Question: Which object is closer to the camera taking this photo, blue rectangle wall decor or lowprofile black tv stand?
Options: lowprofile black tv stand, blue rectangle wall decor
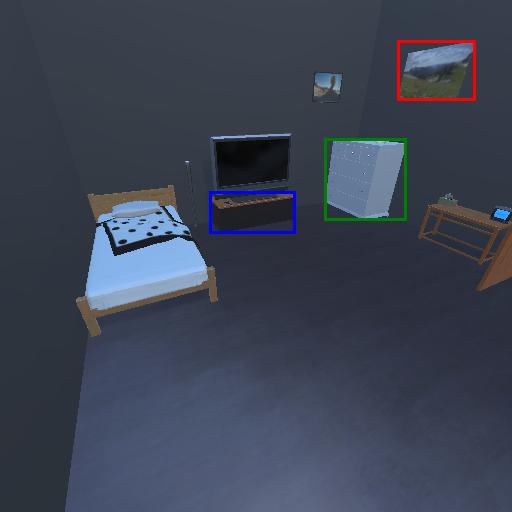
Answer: lowprofile black tv stand